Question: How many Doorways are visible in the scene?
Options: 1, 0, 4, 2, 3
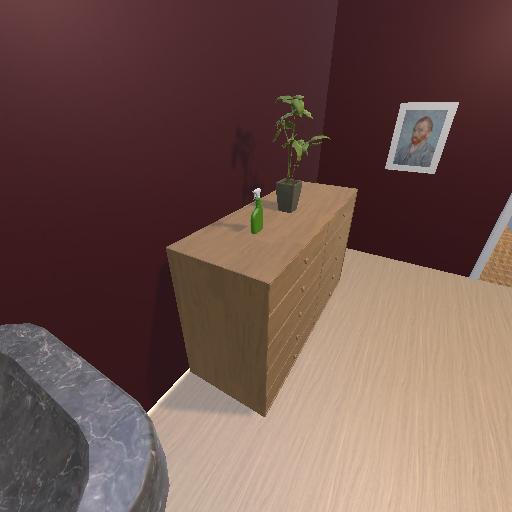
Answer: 1